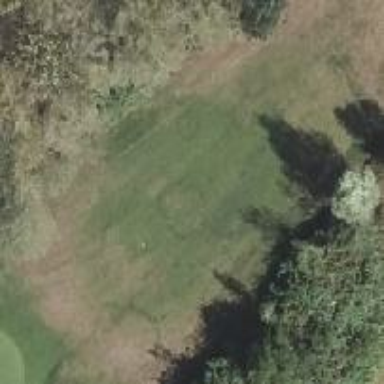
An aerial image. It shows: Golf fairway in the image.